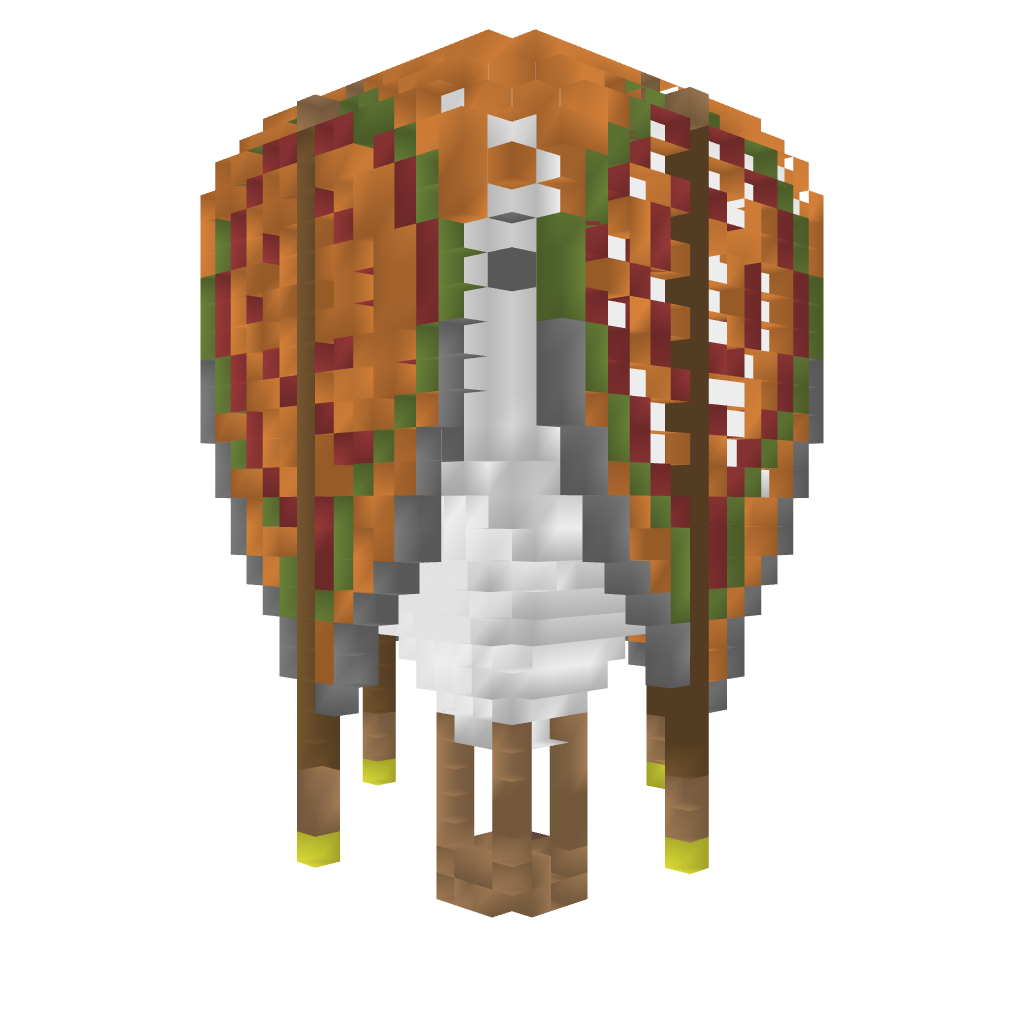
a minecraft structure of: Hot Air Balloon high quality